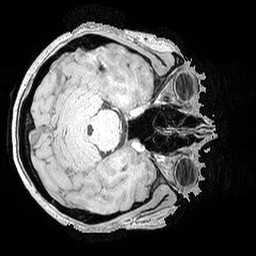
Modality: MP2RAGE
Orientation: axial
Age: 24
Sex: female
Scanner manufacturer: siemens
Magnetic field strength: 3 T
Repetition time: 5 s
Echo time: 0.00298 s